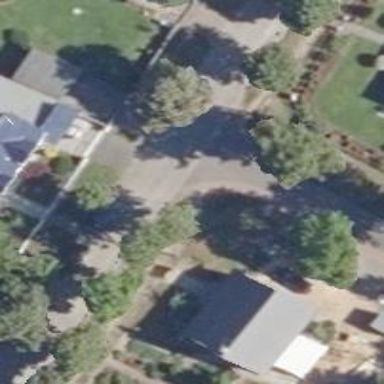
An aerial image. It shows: Residential road without sidewalk.